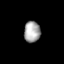
Tissue: lung
Cell type: Endothelial cells
Senescence score: 0.5844
Nuclear area (px): 341
Mean DAPI intensity: 164.982